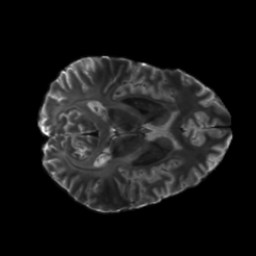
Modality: T2w
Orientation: axial
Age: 30
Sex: male
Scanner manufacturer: siemens
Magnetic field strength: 6.98 T
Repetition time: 7.776 s
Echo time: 0.076 s